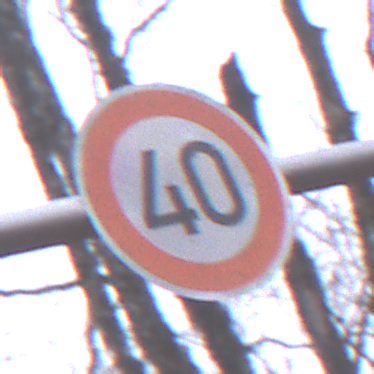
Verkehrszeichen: Geschwindigkeit40
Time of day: Midday
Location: Outdoor (Nature)
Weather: Overcast
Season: Autumn
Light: Natural